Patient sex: M
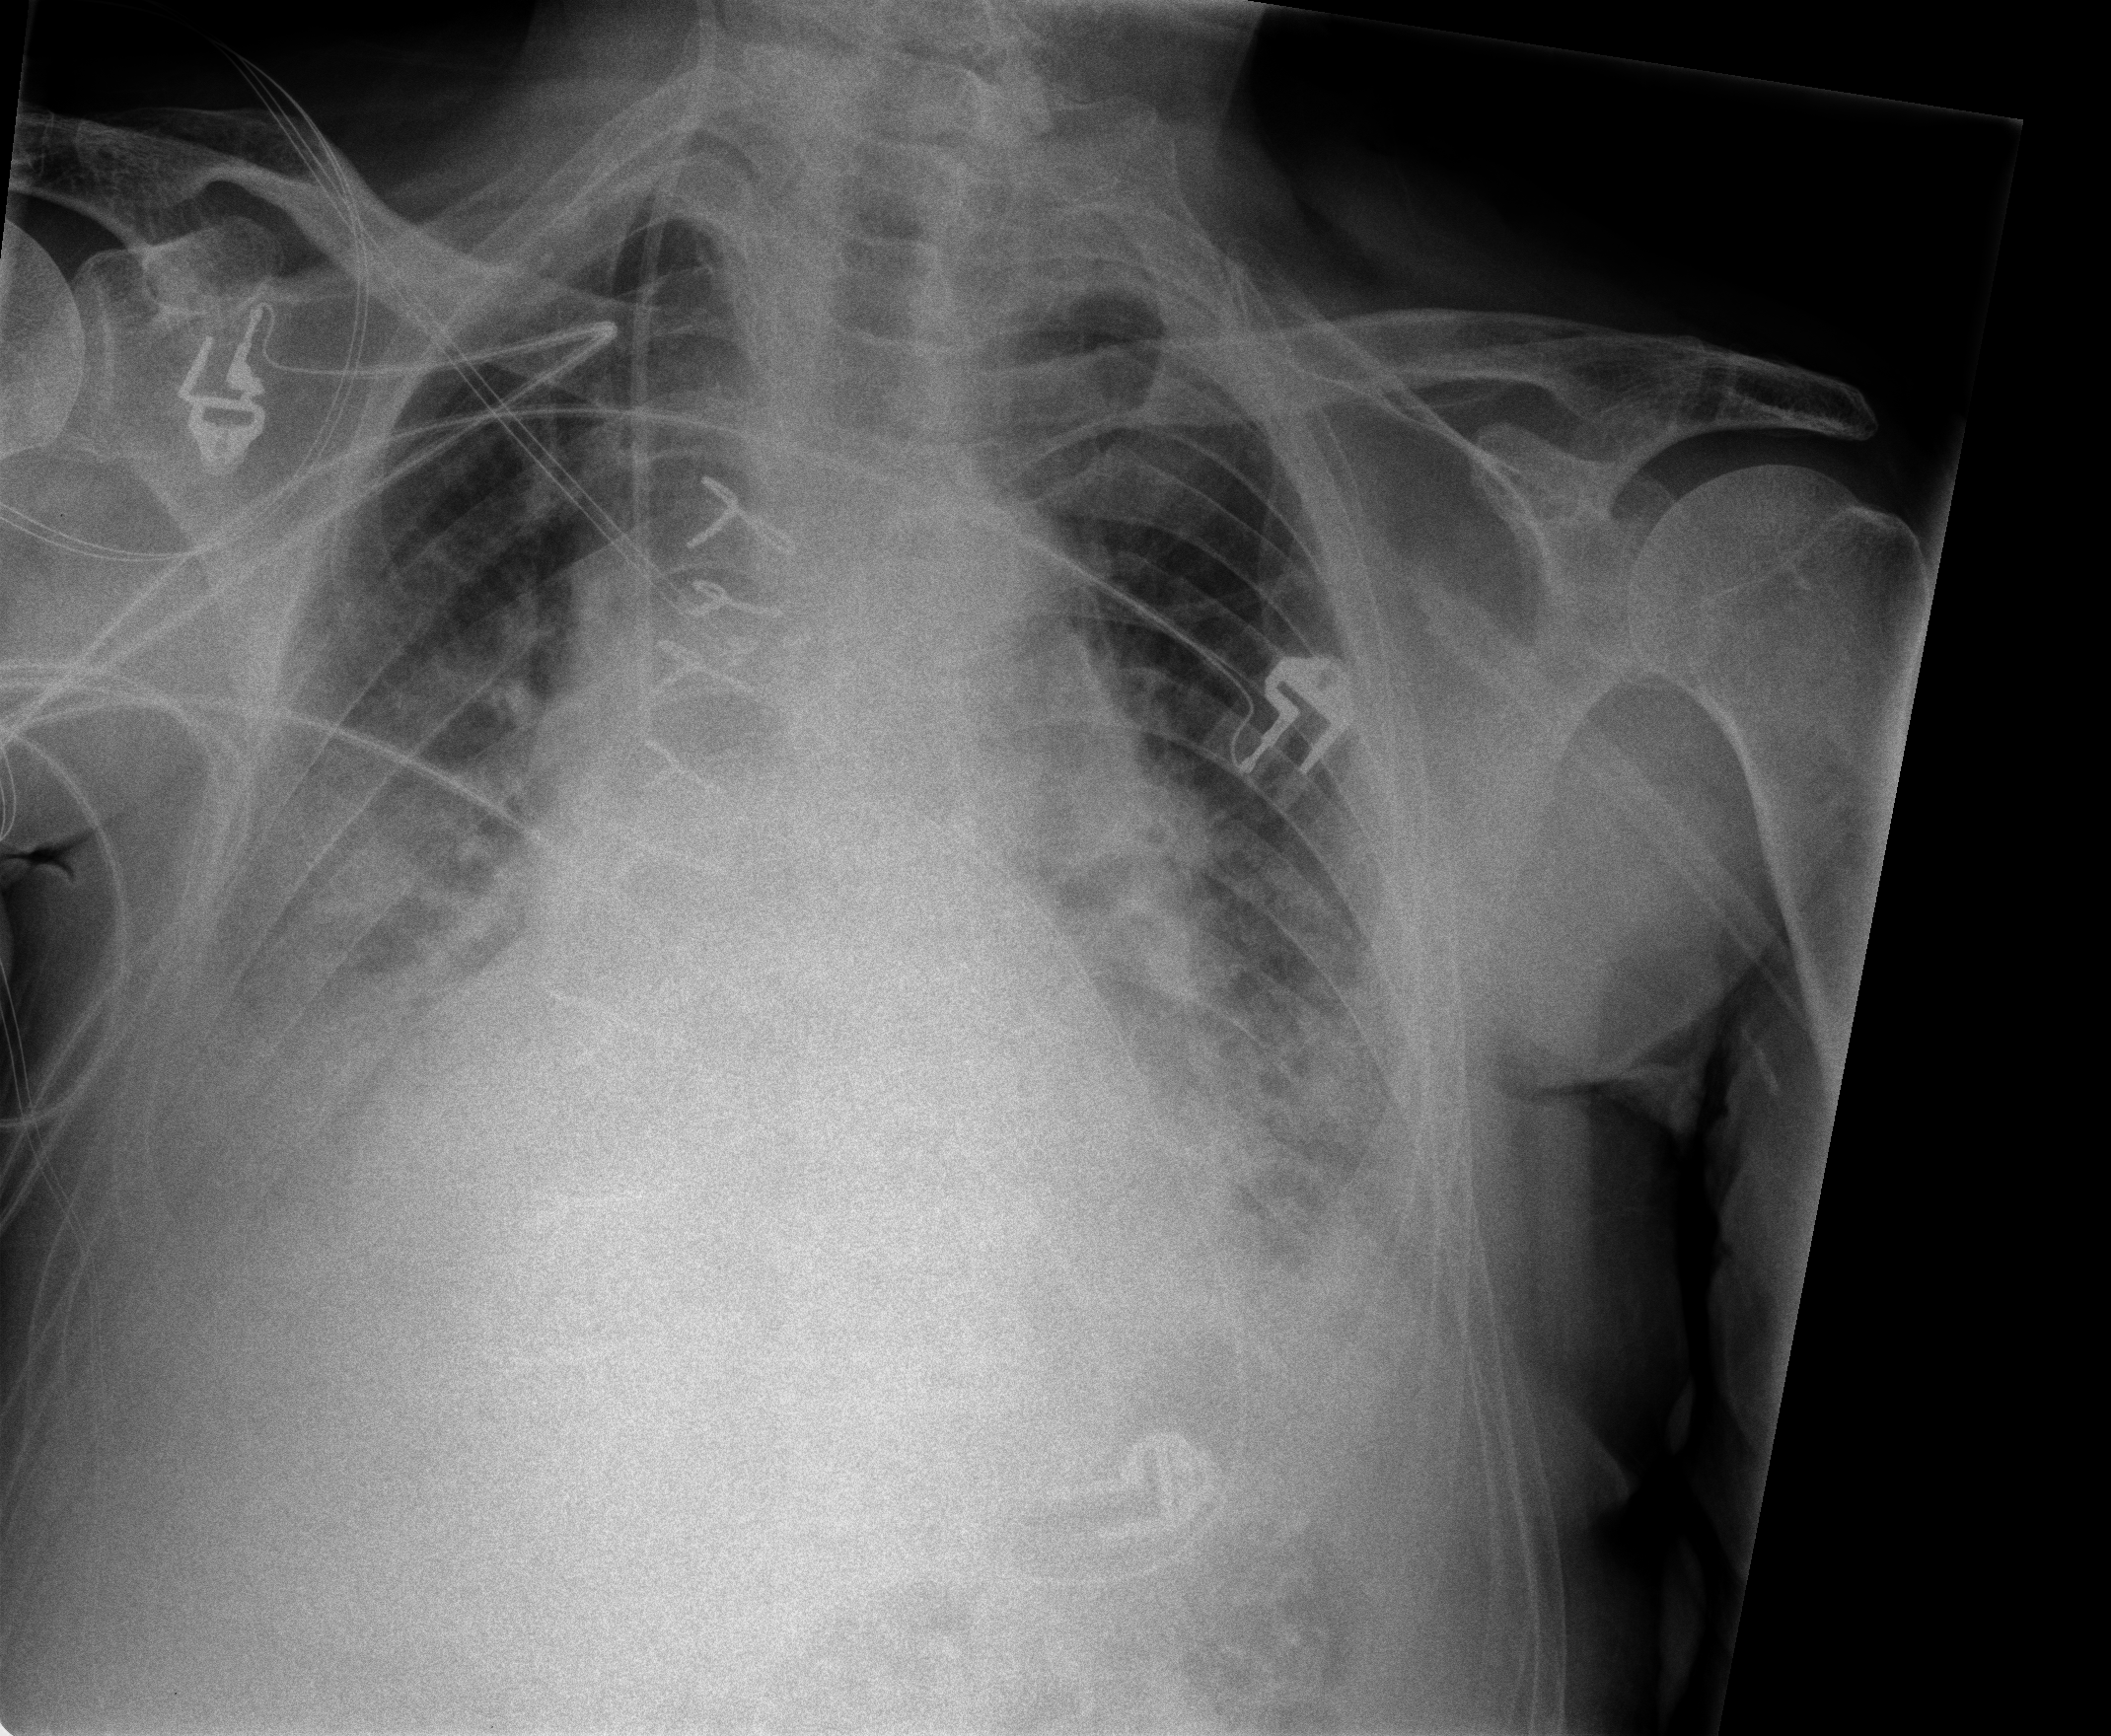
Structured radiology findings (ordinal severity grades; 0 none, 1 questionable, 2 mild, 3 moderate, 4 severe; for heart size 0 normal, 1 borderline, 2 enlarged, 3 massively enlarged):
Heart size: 2
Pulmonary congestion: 2
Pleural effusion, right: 2
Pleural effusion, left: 2
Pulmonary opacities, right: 1
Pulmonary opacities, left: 1
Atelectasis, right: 2
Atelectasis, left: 2